Aerial crown-view tile of a tropical tree (Barro Colorado Island, Panama), acquired 20241112:
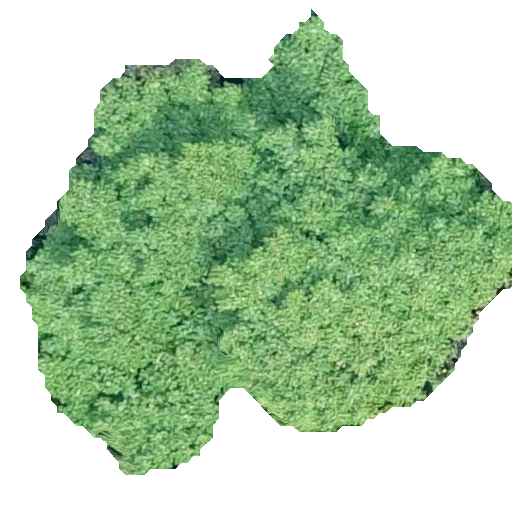
Species: Tachigali panamensis
GBIF accepted scientific name: Tachigali panamensis
Crown area: 225.532 m²